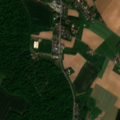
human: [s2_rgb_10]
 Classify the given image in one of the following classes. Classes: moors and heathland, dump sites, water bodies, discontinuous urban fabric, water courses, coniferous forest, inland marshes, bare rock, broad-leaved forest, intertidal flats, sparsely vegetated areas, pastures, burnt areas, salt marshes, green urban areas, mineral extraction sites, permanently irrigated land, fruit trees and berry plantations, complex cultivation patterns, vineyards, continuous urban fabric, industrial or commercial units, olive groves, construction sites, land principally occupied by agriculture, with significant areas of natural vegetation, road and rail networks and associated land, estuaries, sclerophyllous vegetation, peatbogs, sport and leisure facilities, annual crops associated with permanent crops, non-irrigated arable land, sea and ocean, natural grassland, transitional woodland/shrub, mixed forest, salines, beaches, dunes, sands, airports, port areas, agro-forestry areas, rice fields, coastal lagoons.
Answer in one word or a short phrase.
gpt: discontinuous urban fabric, non-irrigated arable land, pastures, broad-leaved forest